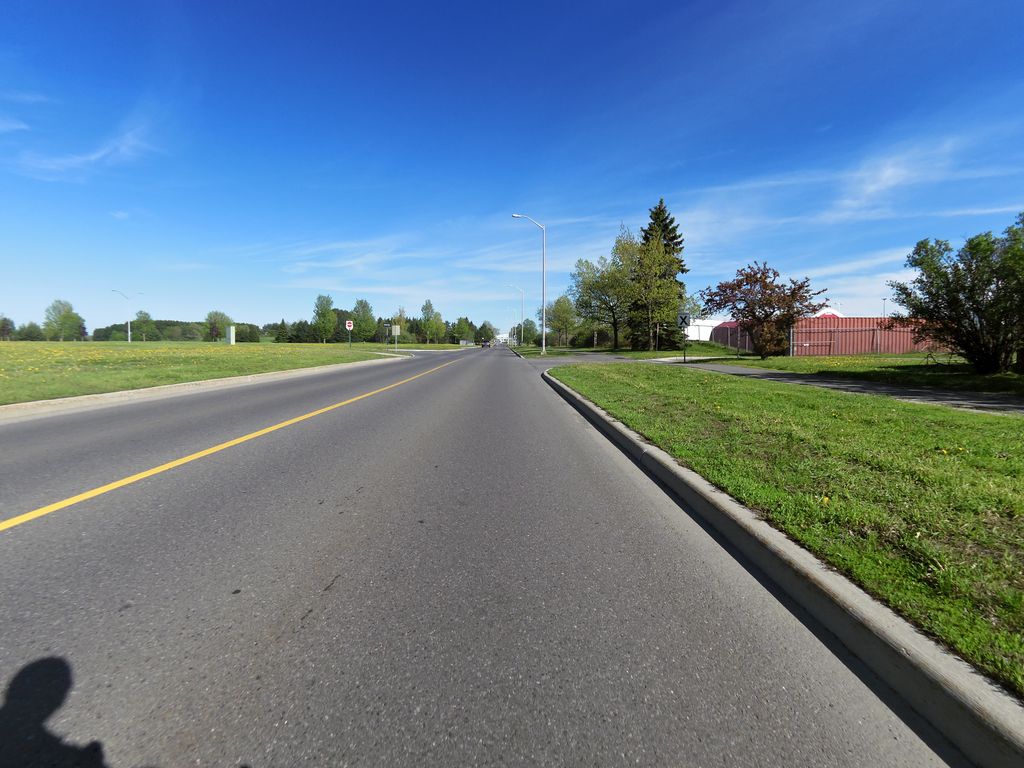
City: ottawa-gatineau